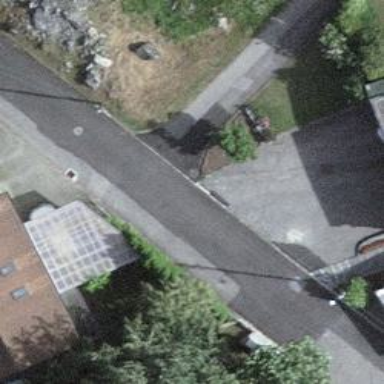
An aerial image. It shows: Asphalt road in residential area.